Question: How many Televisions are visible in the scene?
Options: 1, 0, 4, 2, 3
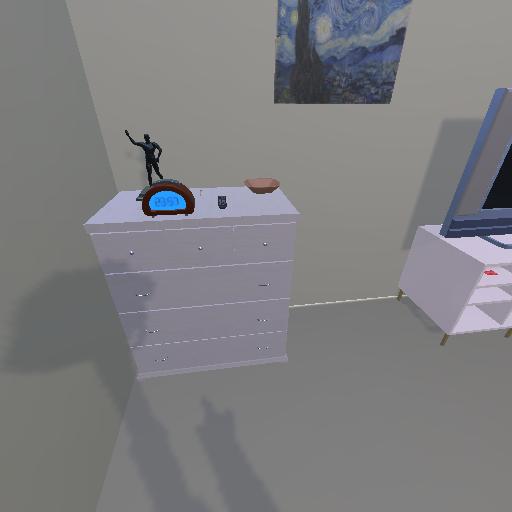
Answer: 1